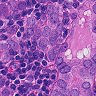
Metastatic tissue present: yes